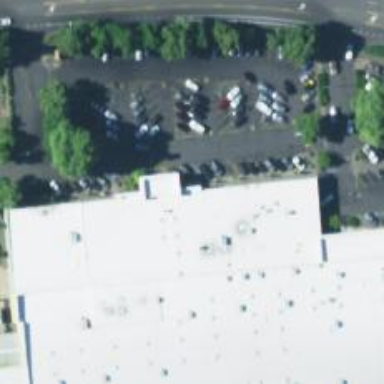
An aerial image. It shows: Parking space is available.